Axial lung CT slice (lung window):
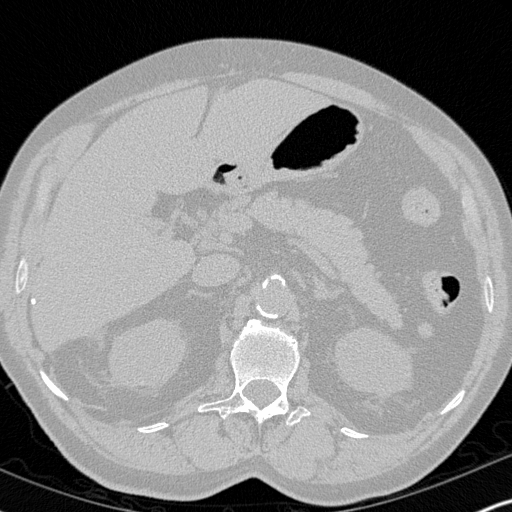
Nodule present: no